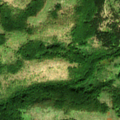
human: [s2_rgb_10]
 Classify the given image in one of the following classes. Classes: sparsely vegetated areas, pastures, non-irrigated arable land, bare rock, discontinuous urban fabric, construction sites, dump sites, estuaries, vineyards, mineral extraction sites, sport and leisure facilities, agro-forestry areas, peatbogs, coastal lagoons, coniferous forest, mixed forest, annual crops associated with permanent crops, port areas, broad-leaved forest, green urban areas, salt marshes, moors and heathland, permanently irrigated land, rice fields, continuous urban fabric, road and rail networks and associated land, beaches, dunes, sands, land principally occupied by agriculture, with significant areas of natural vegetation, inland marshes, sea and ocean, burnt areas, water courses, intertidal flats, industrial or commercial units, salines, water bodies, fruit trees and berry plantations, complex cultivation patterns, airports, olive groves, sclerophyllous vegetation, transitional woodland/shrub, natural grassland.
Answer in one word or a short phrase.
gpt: broad-leaved forest, transitional woodland/shrub